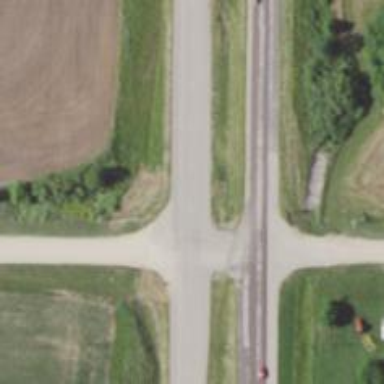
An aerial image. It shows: Unclassified road.